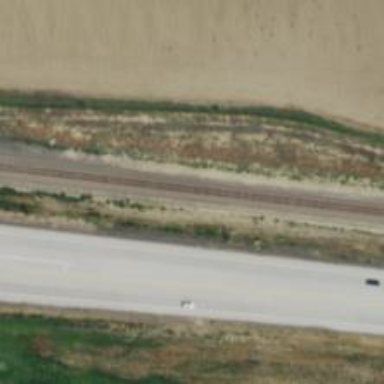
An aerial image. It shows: Asphalt road with trunk classification and grade 1 track type.